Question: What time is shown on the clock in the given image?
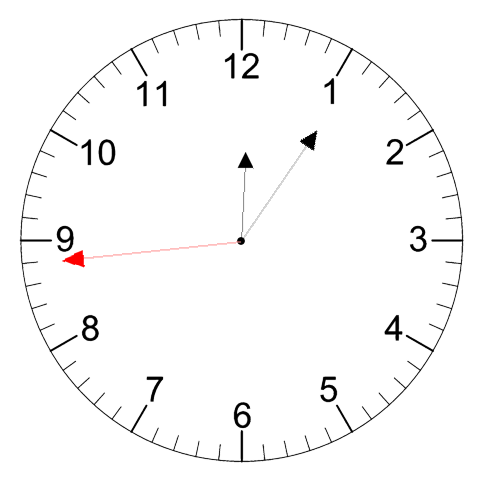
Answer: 12:05:44